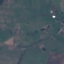
Label: Pasture